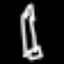
Label: pencil